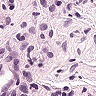
Metastatic tissue present: no